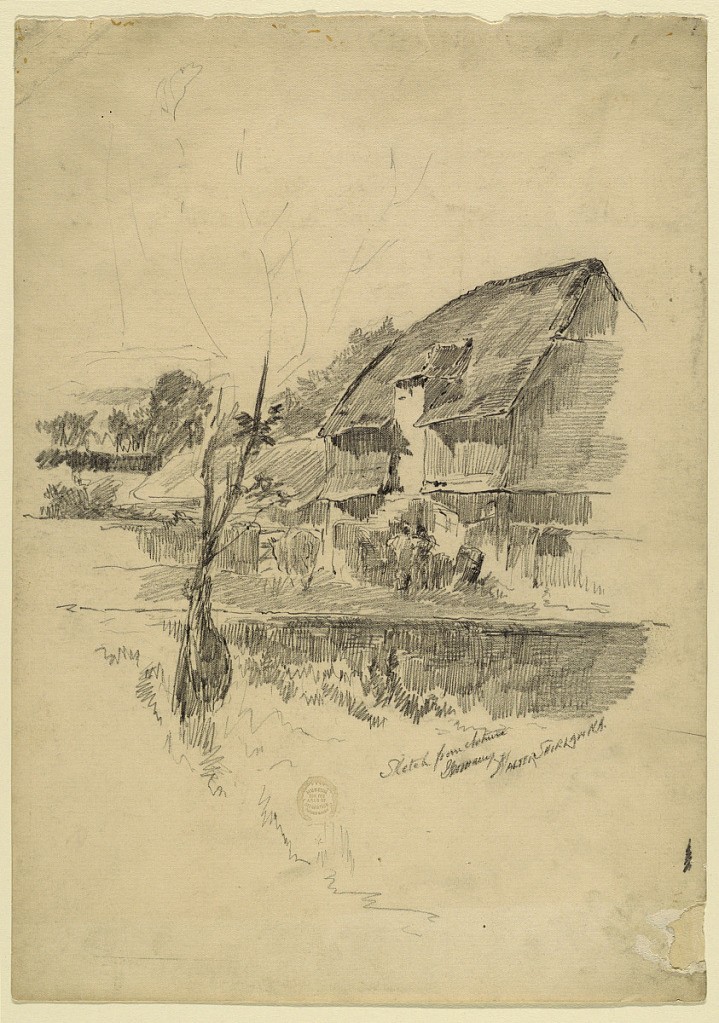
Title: Farm Buildings, Germany
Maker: Walter Shirlaw, American, b. Scotland, 1838–1909
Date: ca. 1876
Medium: Graphite on paper
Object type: Drawing
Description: View of a stable, barn building, and farmhouse, with wall in front. Two people stand before the stable. A pond and a willow tree are shown in the foreground.